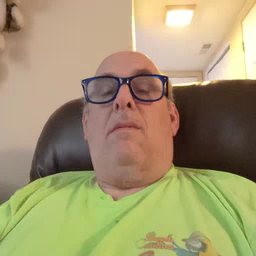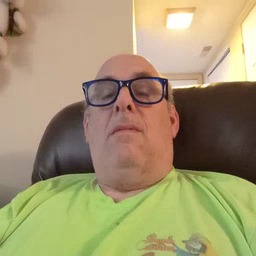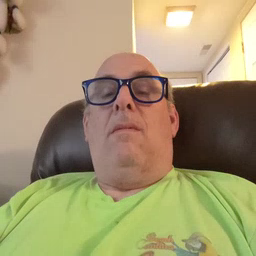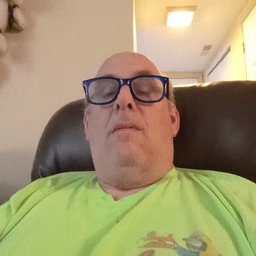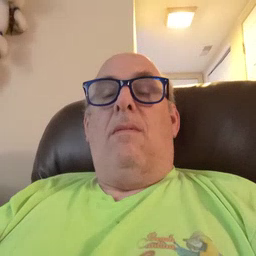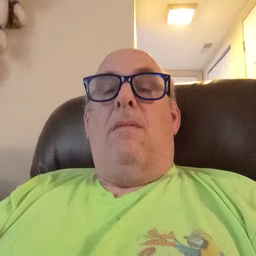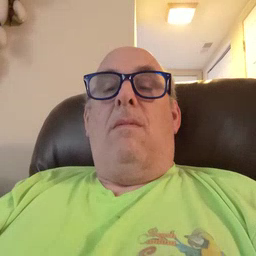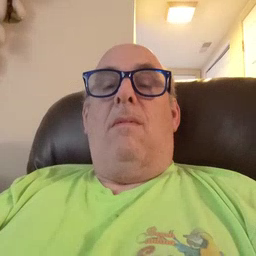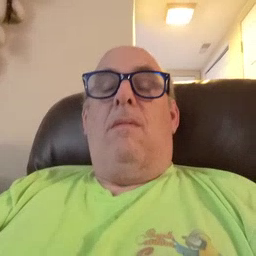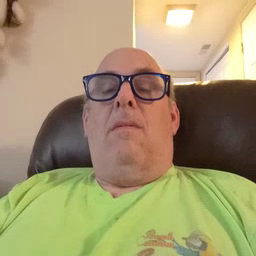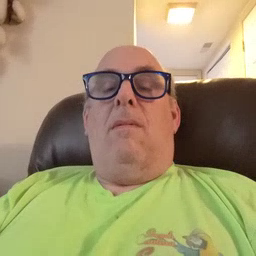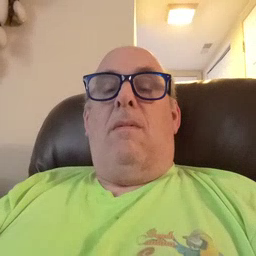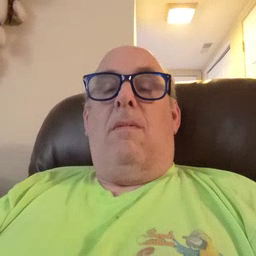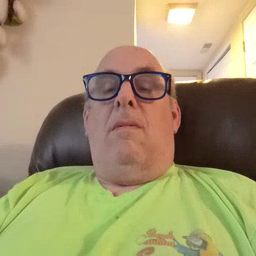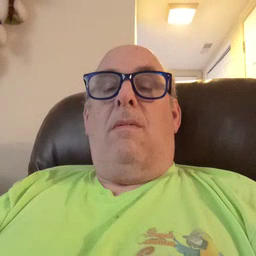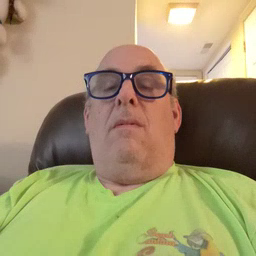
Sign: into